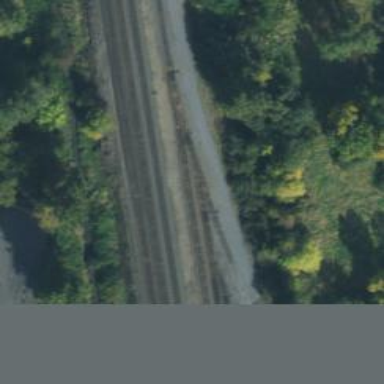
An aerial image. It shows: Rail spur service.